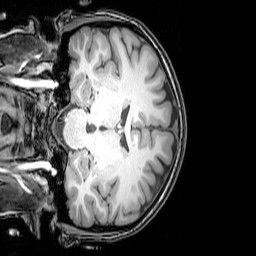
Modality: T1w
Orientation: coronal
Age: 24
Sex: female
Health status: healthy
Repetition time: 0.081 s
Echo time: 0.037 s